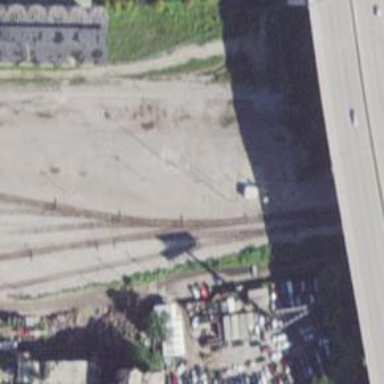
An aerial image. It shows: Railway yard.